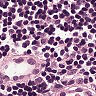
Metastatic tissue present: no